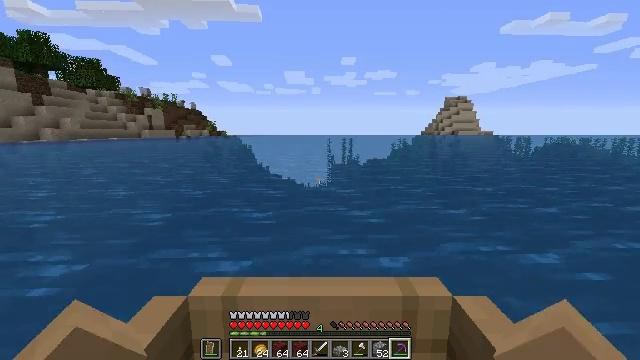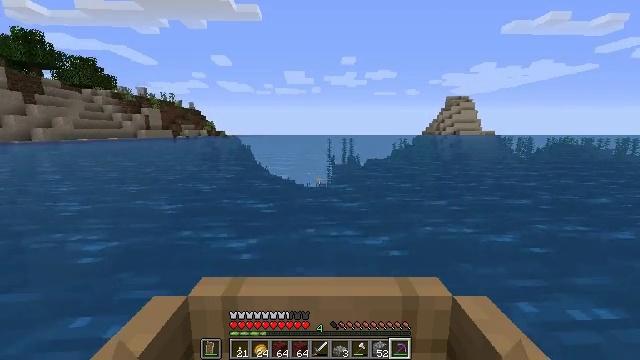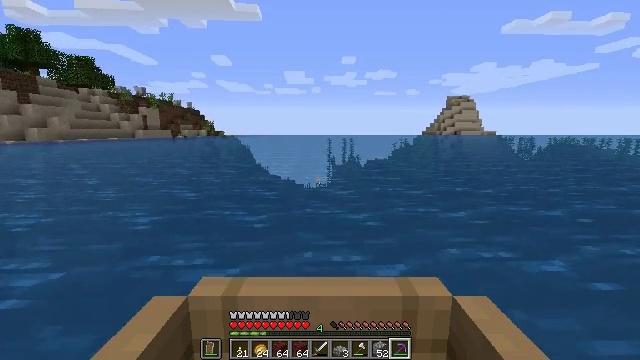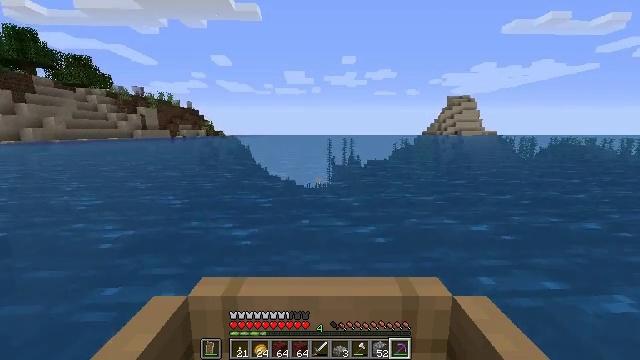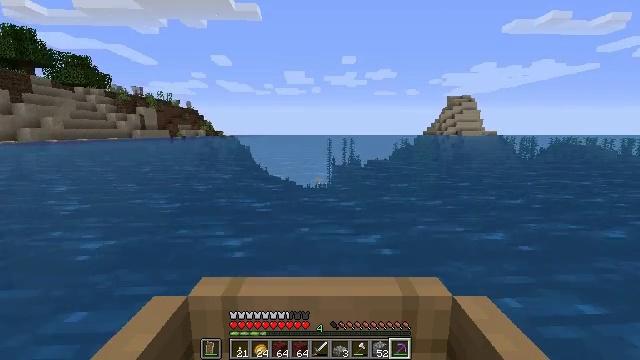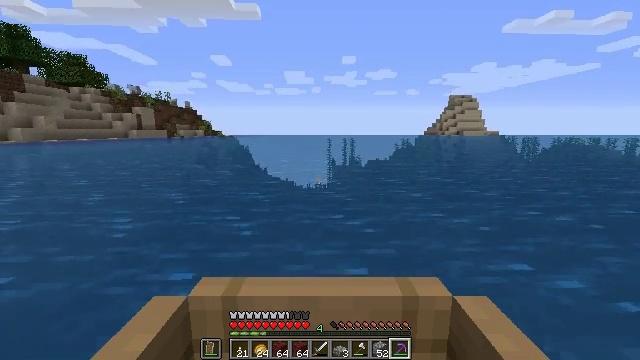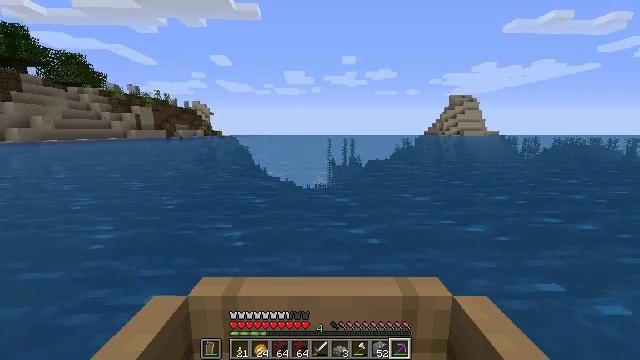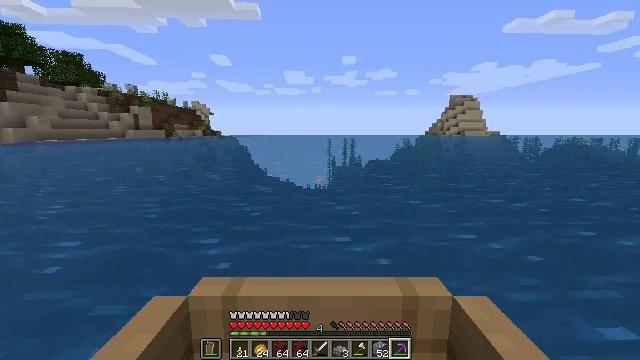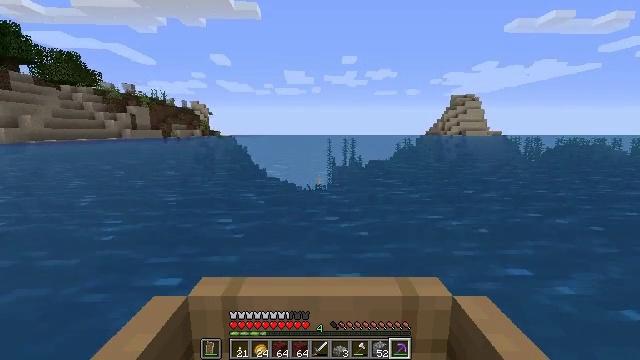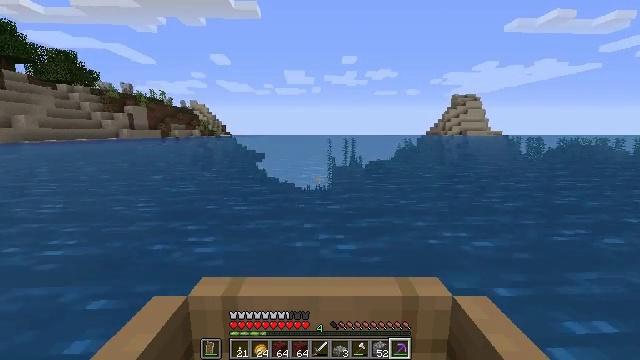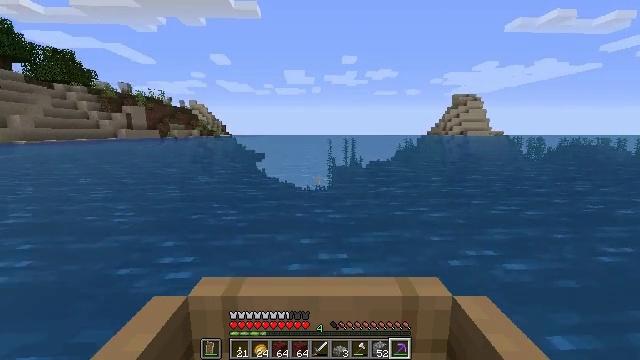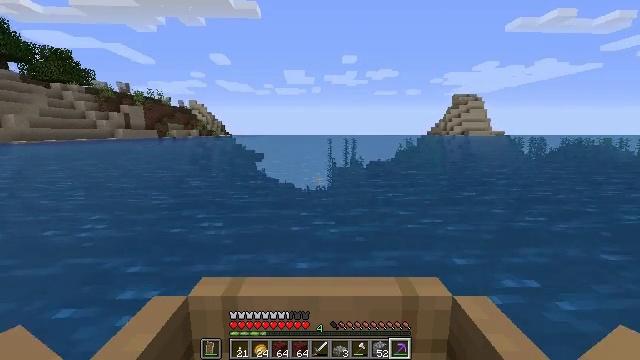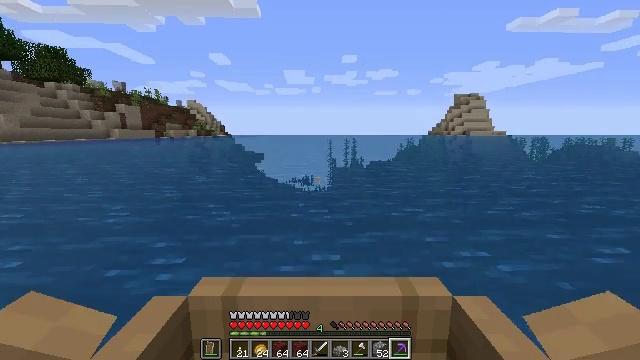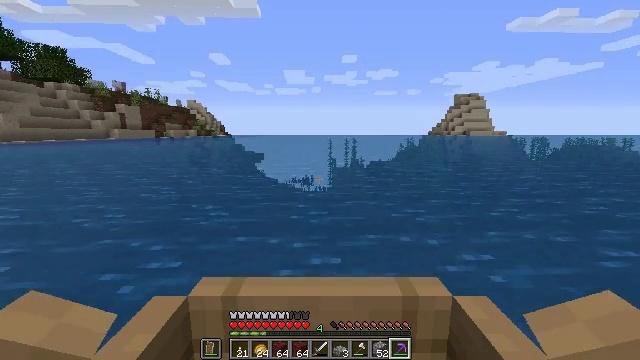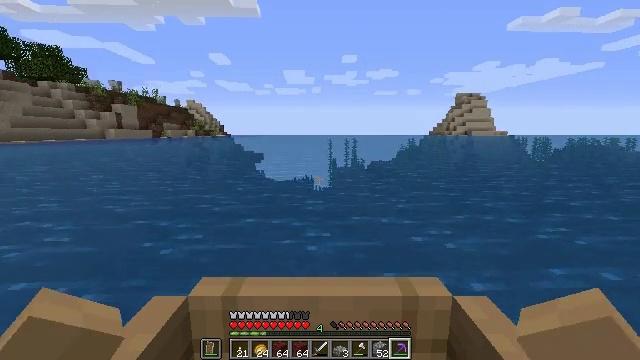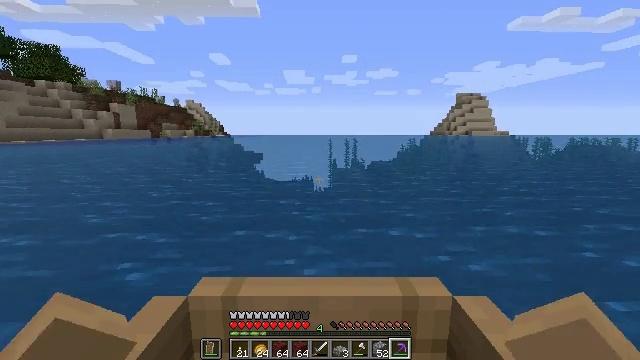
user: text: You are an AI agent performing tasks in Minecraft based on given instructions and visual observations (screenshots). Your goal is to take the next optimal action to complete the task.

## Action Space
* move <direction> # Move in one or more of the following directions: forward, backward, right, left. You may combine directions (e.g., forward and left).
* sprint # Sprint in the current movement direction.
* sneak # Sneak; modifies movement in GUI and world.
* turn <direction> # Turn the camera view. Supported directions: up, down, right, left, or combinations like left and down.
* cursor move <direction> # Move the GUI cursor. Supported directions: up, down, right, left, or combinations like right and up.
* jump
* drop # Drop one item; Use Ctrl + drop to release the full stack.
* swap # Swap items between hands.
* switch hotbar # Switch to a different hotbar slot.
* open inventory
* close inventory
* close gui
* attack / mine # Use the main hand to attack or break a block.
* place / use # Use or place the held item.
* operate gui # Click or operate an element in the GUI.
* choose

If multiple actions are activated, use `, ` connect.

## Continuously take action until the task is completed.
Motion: motion action
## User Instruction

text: craft item air
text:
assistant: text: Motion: move forward
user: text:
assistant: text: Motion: move forward
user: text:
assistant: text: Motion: move forward
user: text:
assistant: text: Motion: move forward
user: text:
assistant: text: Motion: move forward
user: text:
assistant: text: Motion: move forward
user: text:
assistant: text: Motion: move forward
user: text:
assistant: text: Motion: move forward
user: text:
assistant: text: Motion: move forward
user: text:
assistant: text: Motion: move forward
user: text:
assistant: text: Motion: move forward
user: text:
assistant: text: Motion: move forward
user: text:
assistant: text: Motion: move forward
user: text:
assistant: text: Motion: move forward
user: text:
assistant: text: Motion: move forward
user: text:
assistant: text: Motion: move forward
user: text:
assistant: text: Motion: move forward
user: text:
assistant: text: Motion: move forward
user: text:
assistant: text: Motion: move forward
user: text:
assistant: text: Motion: move forward
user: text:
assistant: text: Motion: move forward
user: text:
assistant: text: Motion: move forward
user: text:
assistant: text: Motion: move forward
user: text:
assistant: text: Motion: move forward
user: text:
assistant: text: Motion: move forward
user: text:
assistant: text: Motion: move forward
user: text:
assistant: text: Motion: move forward
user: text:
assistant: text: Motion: move forward
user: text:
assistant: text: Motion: move forward
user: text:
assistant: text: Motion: move forward